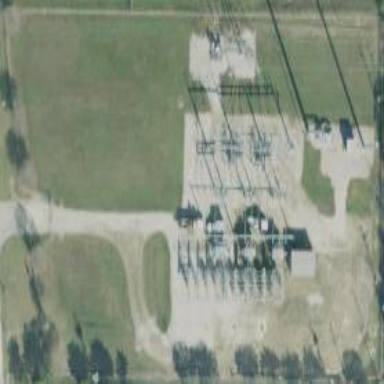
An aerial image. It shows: Outdoor distribution-level power substation enclosed by fence.